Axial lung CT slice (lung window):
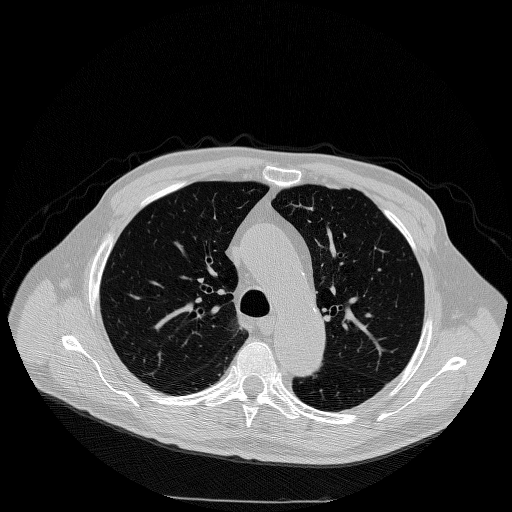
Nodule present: no